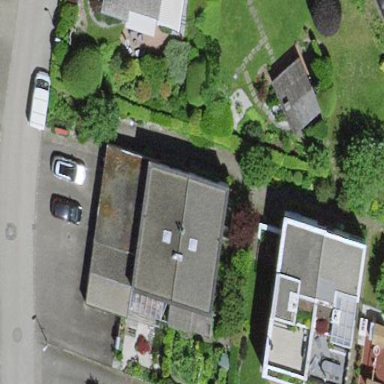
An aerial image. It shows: Building.